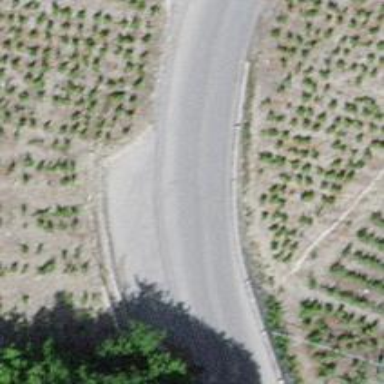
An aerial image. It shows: Passing place on the road.